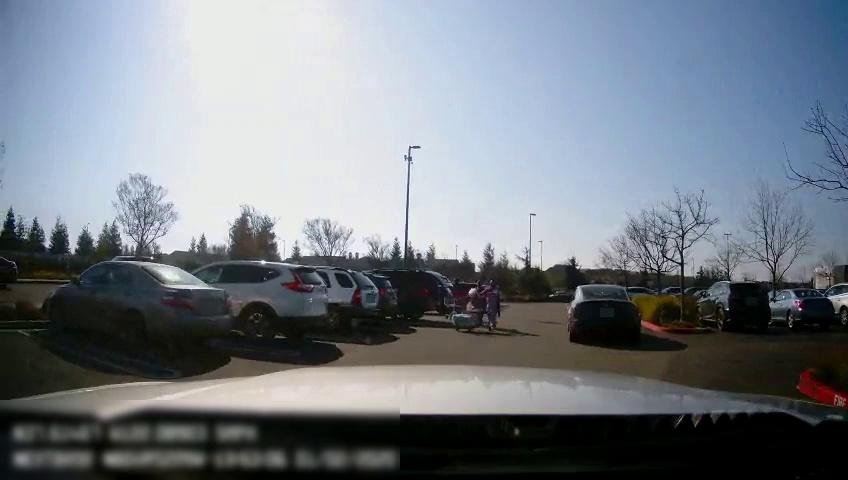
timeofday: Day
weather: Sunny
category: Drivable Space
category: Drivable Space
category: Vehicles | Car
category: Vehicles | Car
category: Vehicles | SUV
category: Vehicles | SUV
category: Vehicles | Car
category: Vehicles | SUV
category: Vehicles | Car
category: Vehicles | SUV
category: Vehicles | SUV
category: Vehicles | SUV
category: Vehicles | SUV
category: Pedestrians
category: Pedestrians
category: Pedestrians
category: Vehicles | Car